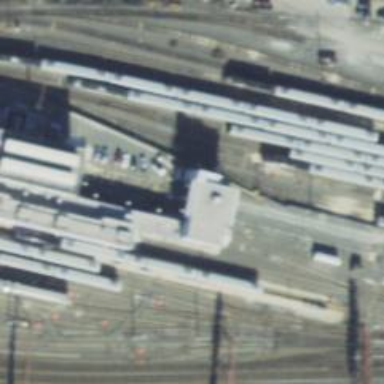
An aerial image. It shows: Railway yard used for servicing trains.